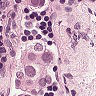
Metastatic tissue present: yes